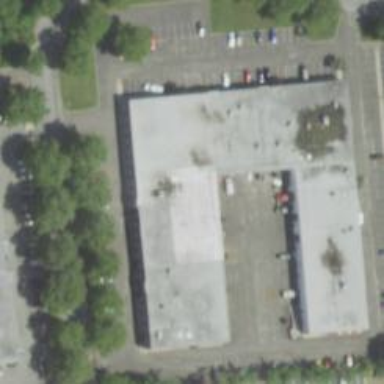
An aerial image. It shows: Commercial building.